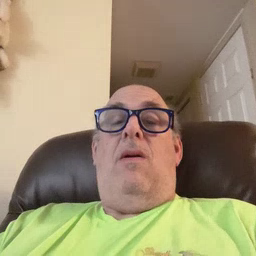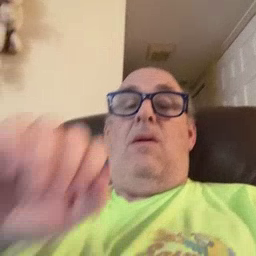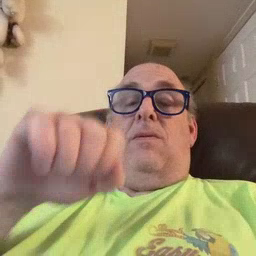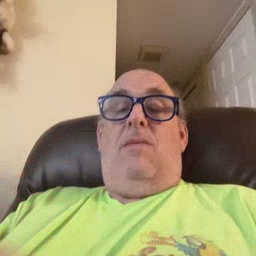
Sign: yes